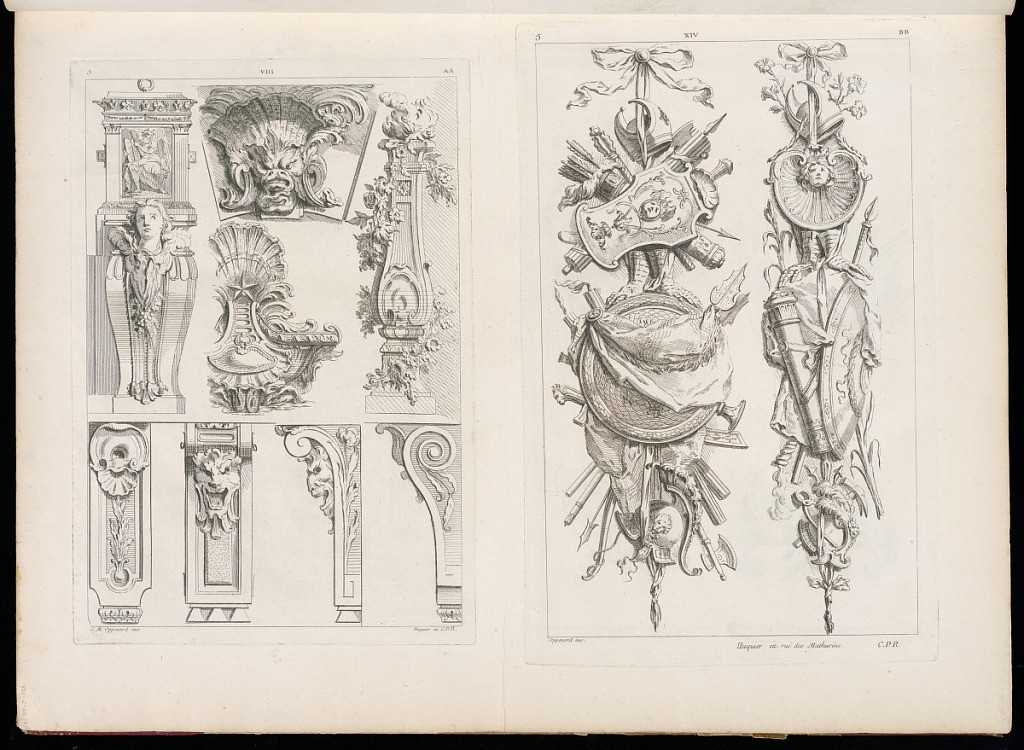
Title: Architectural Ornament Designs
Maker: Gilles-Marie Oppenord, French, 1672–1742
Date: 1749-1761
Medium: Etching and engraving on laid paper
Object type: Bound print
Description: Page with two plates printed next to one another. The left plate features consoles, an ornamental clasp, a fountain, and a guéridon; they are decorated with motifs including mascarons, acanthus leaves, scrolls, garlands, rosettes, and shells. The plate on the right has two trophies, with attributes of war: horn, spears, axe, arrows, quiver. The plate on the right is part of another sub-album of trophies (see 1921-6-216-10/11). Both plates are signed and numbered.